Aerial crown-view tile of a tropical tree (Barro Colorado Island, Panama), acquired 20250818:
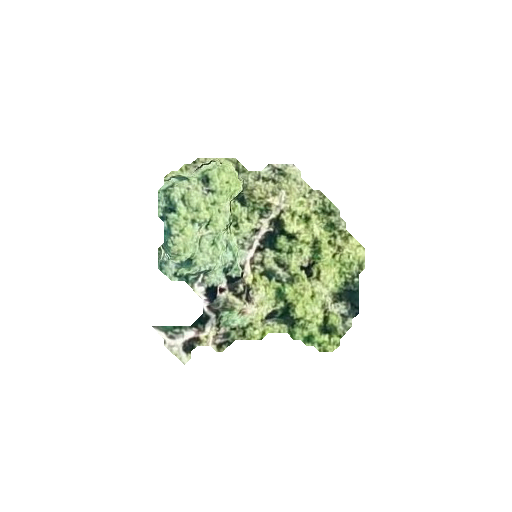
Species: Lonchocarpus heptaphyllus
GBIF accepted scientific name: Lonchocarpus heptaphyllus
Crown area: 44.357 m²